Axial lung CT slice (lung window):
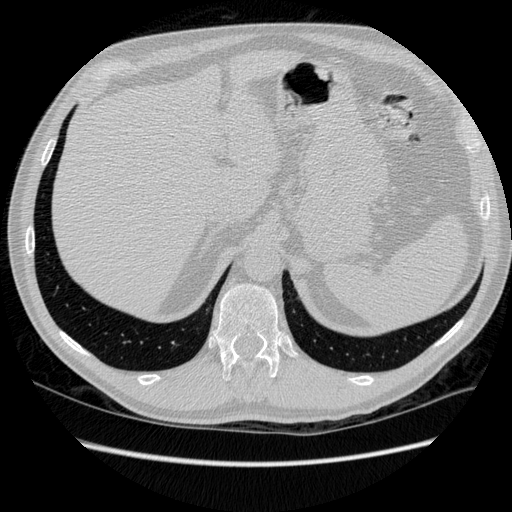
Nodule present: no